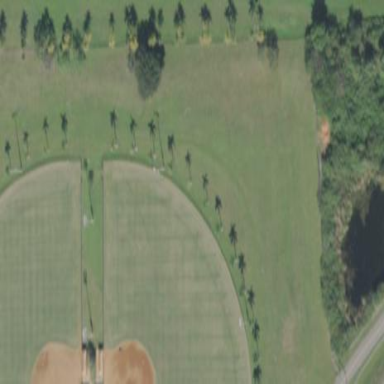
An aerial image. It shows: Baseball diamond on pitch designated for leisure land sports.